Question: How do I prevent the ScrollView from going behind the ActionBar? I want the top of the text to be just beneath the ActionBar.

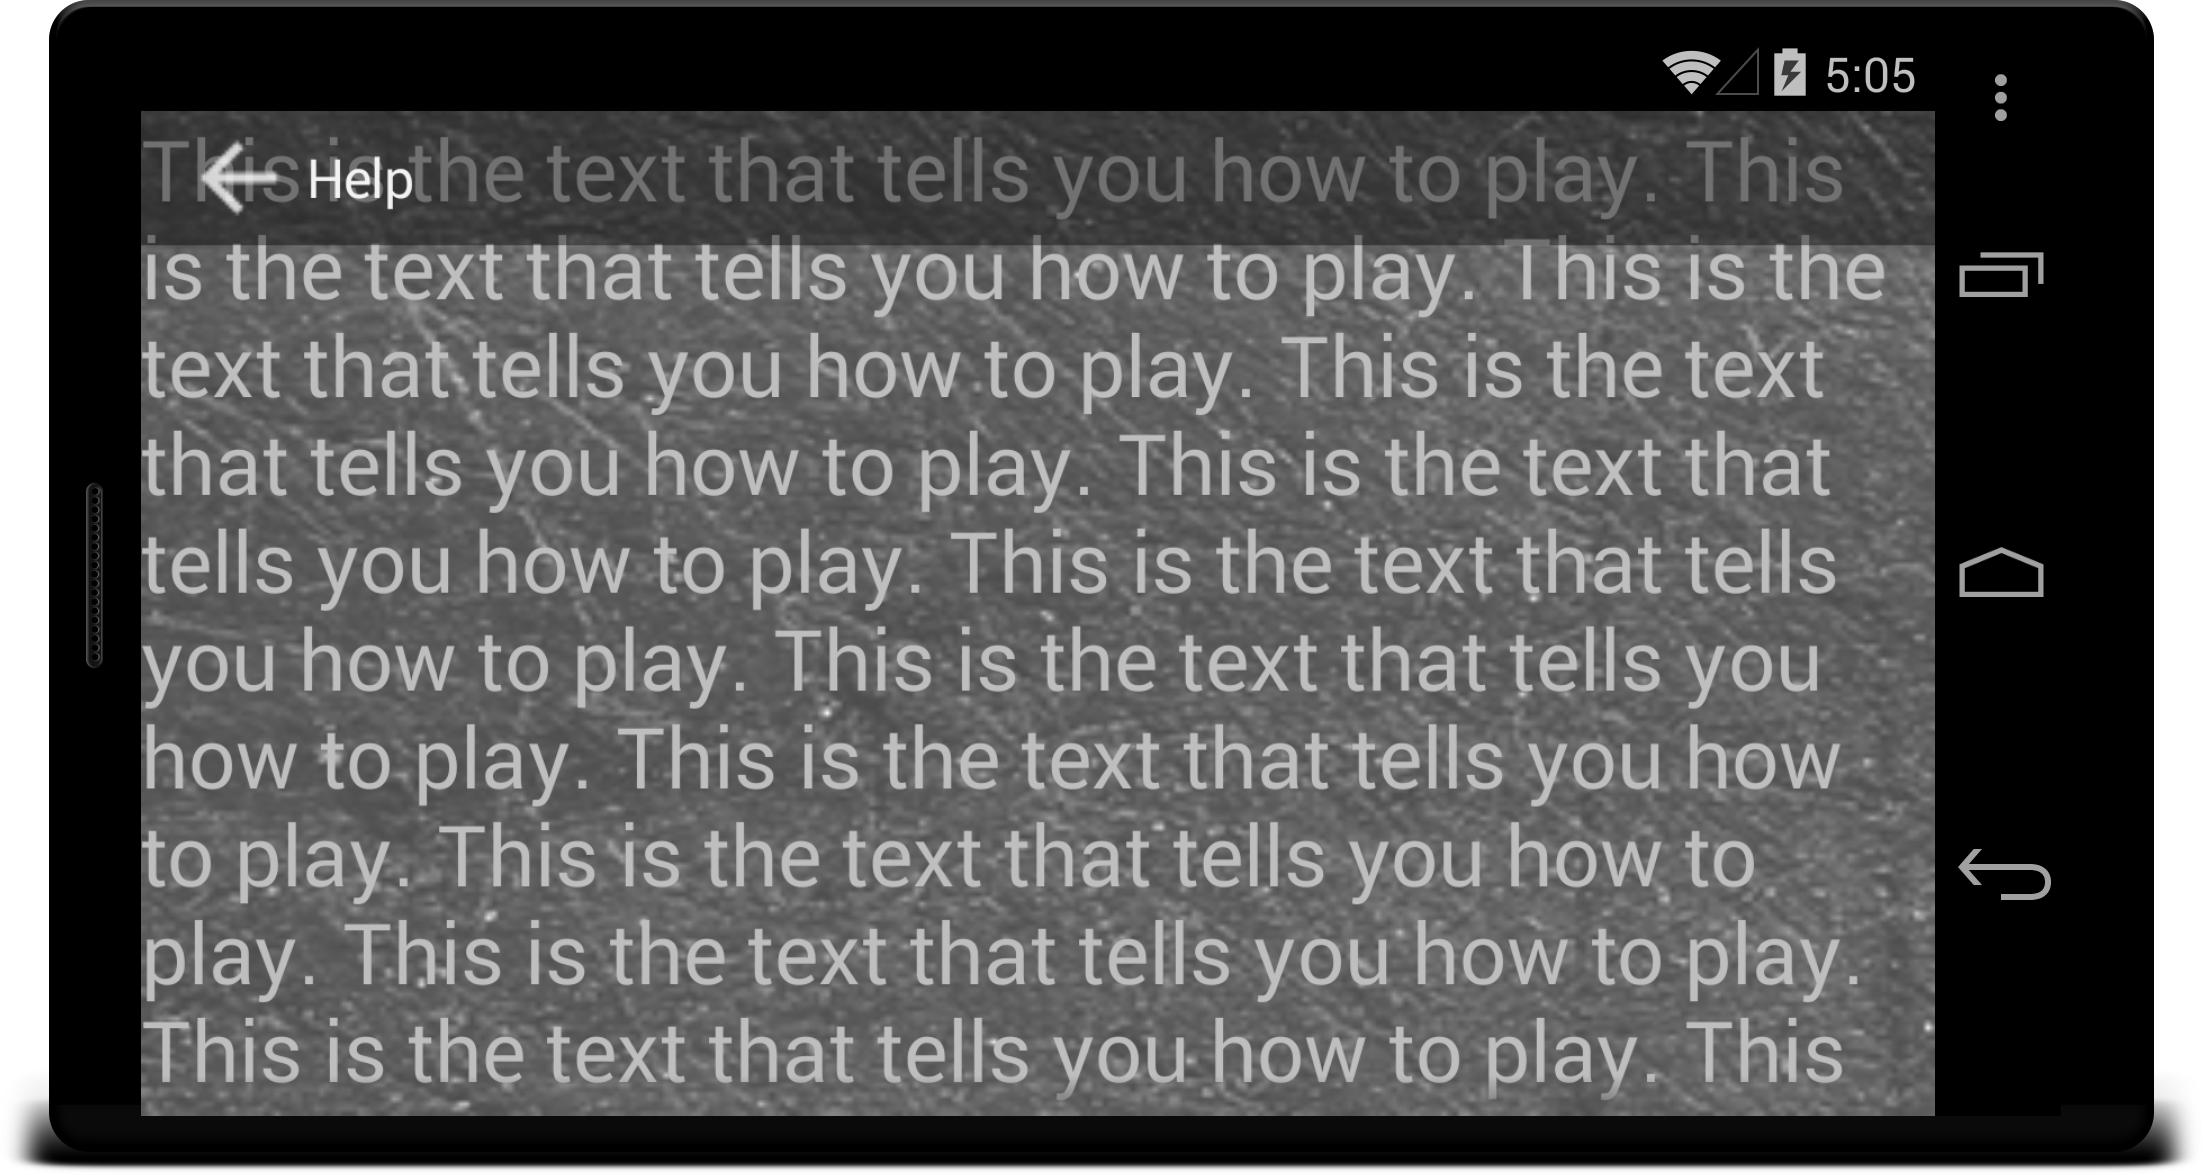
Answer: Add this to your ScrollView xml
'''
android:layout_marginTop="?android:attr/actionBarSize"
'''